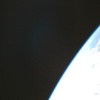
Label: space